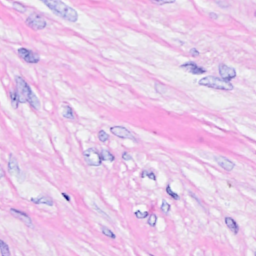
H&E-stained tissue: Breast